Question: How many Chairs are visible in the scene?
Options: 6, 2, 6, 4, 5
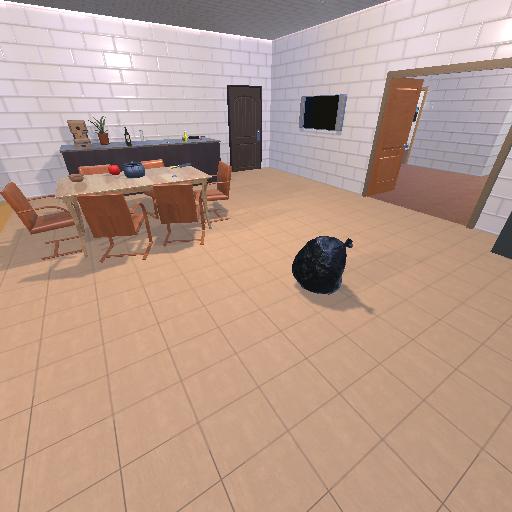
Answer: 6